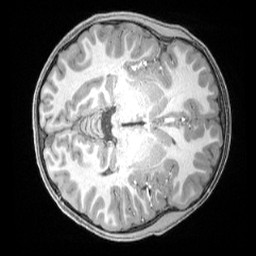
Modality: T1w
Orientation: axial
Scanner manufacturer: siemens
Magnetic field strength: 3 T
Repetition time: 2.4 s
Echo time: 0.00224 s